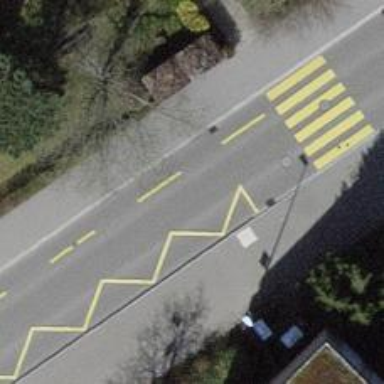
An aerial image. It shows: Bus stop with designated stop position for public transport.